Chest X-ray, AP view. Patient: 69 years old, sex M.
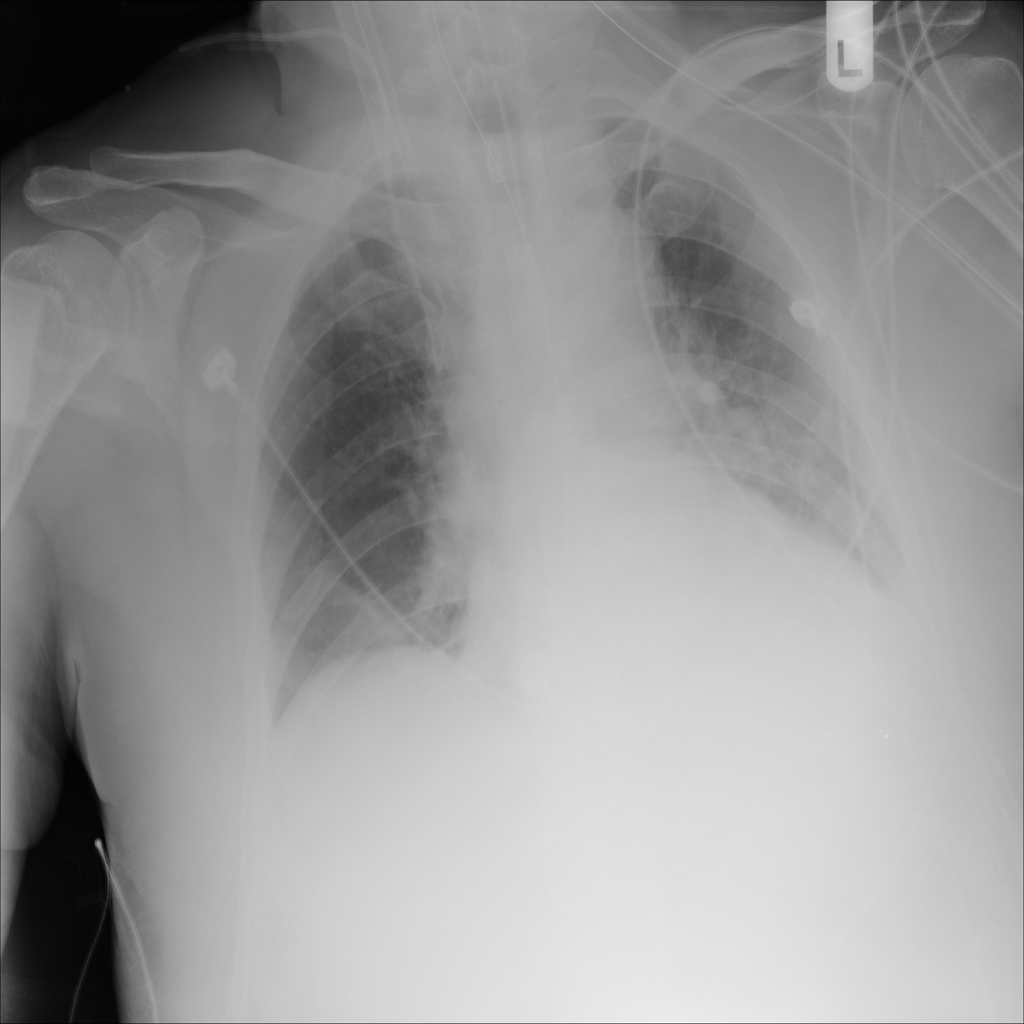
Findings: No Finding